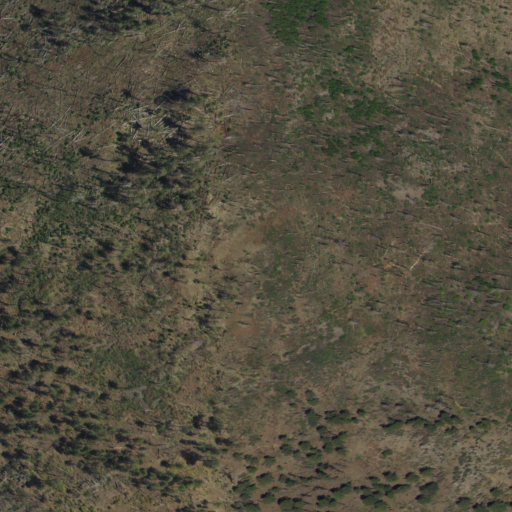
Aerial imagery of mountain in New Mexico named Spring Mountain containing shrub, evergreen forest, and deciduous forest